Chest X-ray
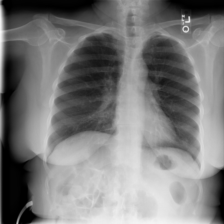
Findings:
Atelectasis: negative
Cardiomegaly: negative
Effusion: negative
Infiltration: negative
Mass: negative
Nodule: negative
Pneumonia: negative
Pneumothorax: negative
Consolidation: negative
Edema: negative
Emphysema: negative
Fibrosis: negative
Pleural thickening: negative
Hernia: negative